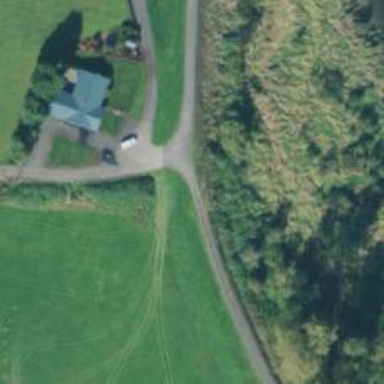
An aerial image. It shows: Service road with embankment.